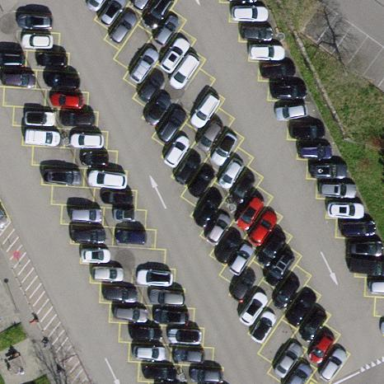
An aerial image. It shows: Parking area with surface.